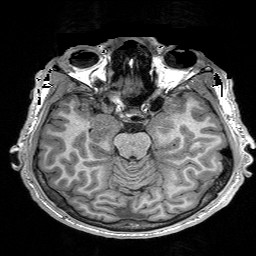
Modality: T1w
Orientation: coronal
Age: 19
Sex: male
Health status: healthy
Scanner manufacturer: siemens
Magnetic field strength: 3 T
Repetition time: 3.2 s